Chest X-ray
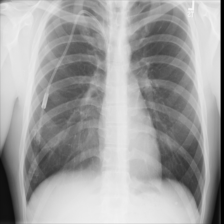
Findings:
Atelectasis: negative
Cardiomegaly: negative
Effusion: negative
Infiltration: negative
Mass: negative
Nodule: negative
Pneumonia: negative
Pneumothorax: negative
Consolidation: negative
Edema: negative
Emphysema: negative
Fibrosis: negative
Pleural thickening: negative
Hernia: negative